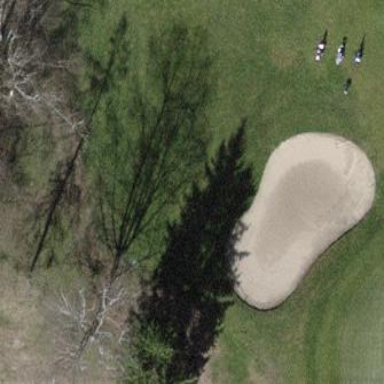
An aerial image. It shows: Sand bunker on golf course.